Aerial crown-view tile of a tropical tree (Barro Colorado Island, Panama), acquired 20250616:
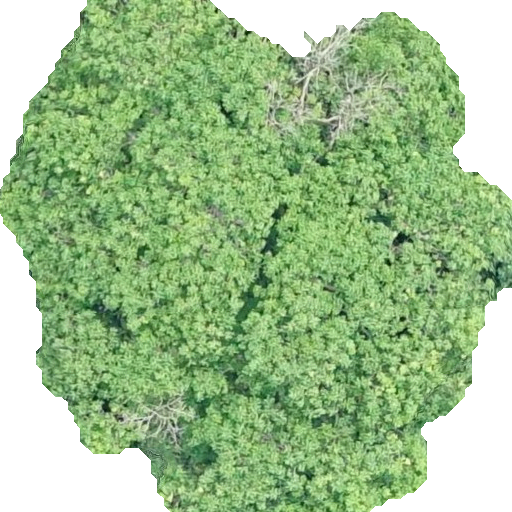
Species: Astronium graveolens
GBIF accepted scientific name: Astronium graveolens
Crown area: 305.716 m²